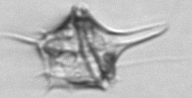
Label: Amylax